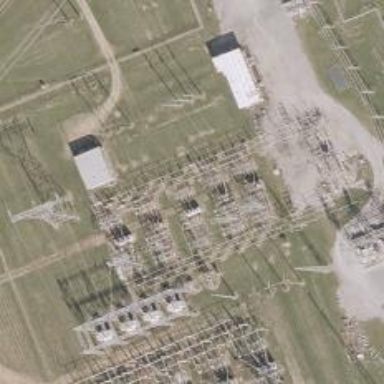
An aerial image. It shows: Switch for power supply.